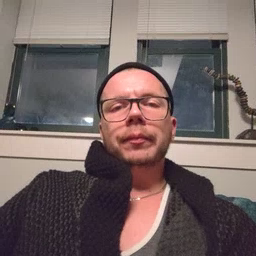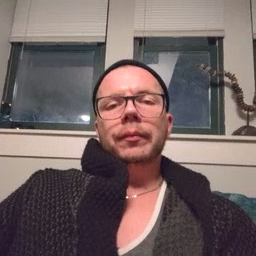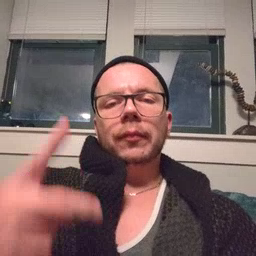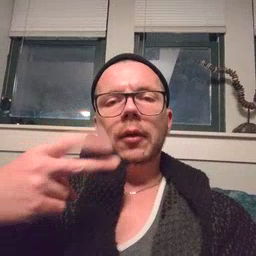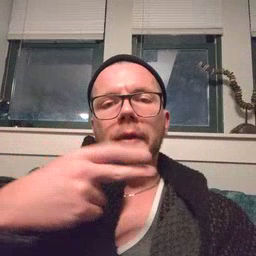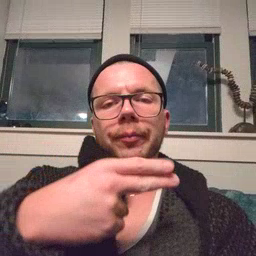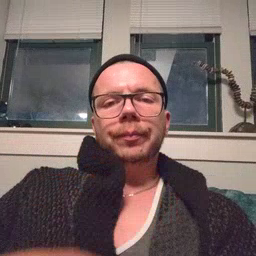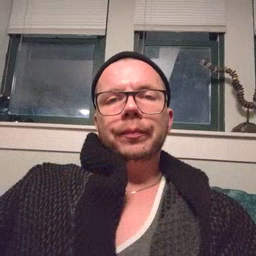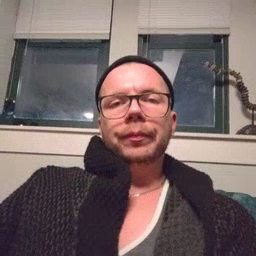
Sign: scissors